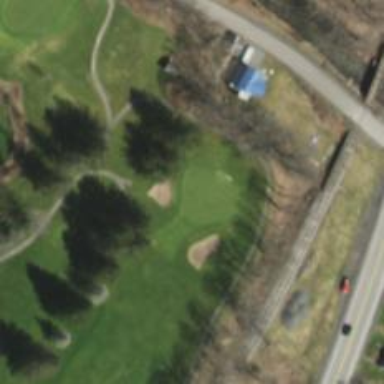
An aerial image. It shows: Path used for both walking and golf.